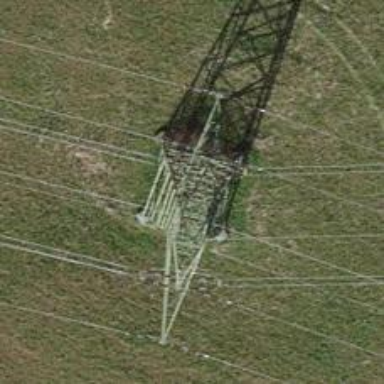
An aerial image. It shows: Power line is depicted.